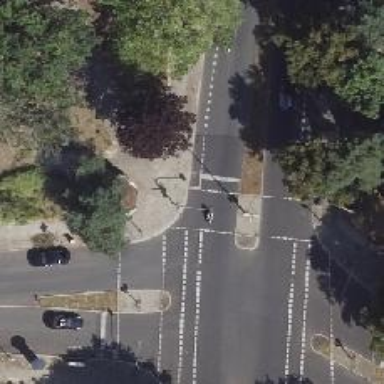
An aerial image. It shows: Road with traffic signals.